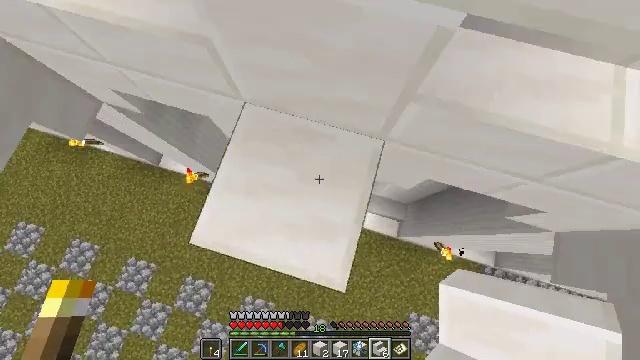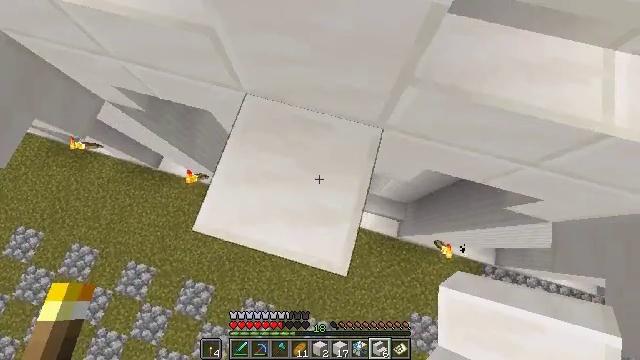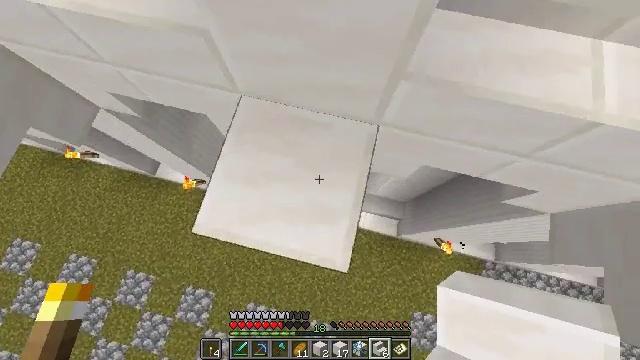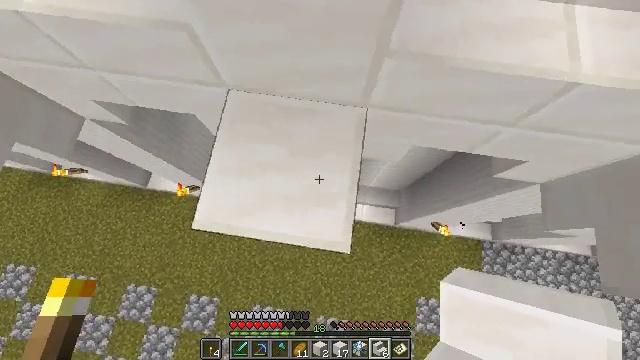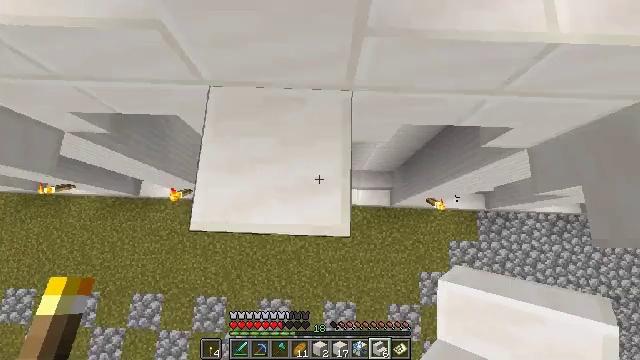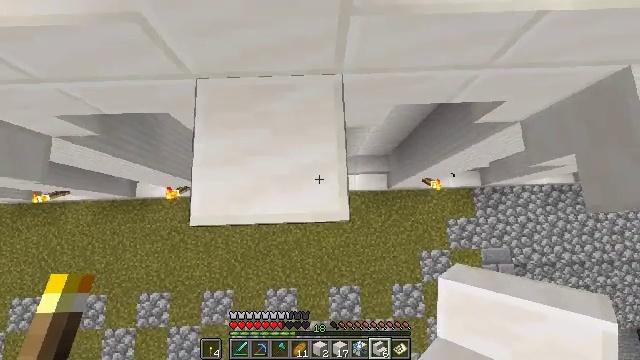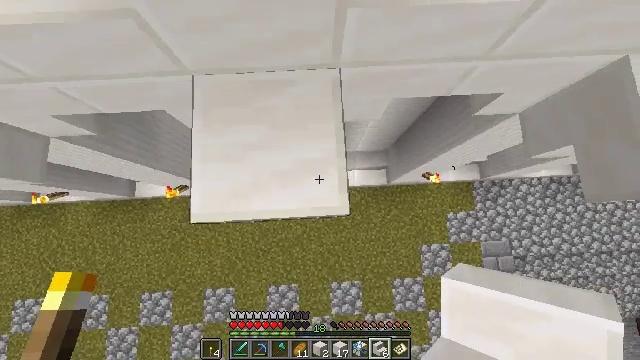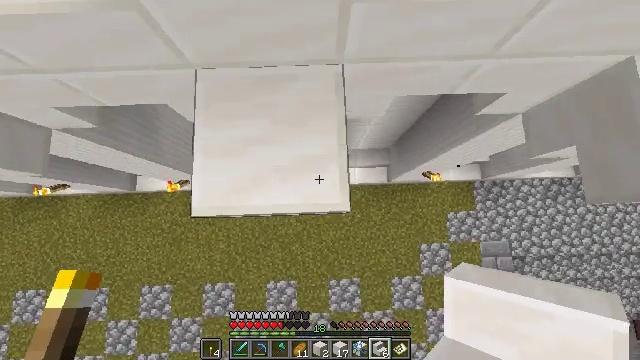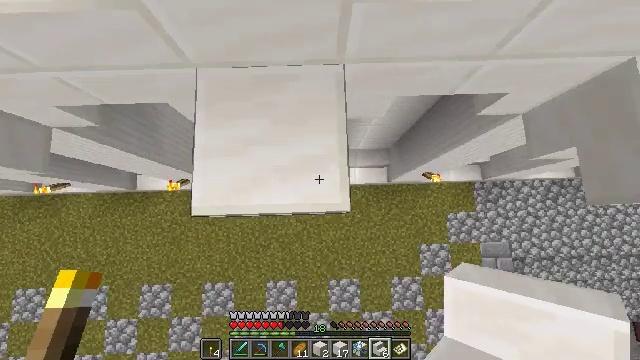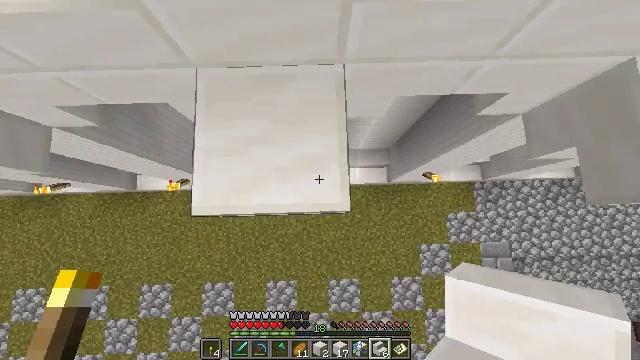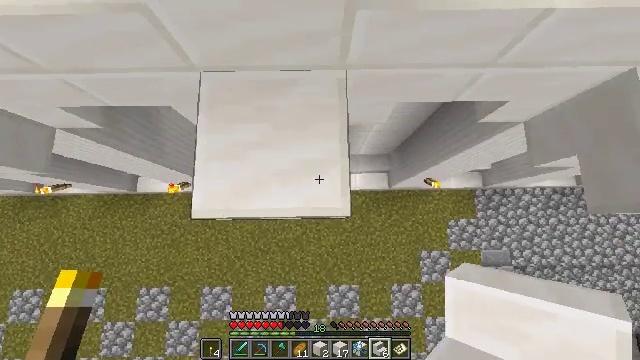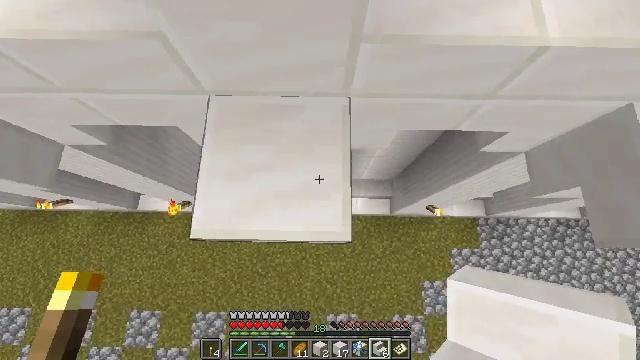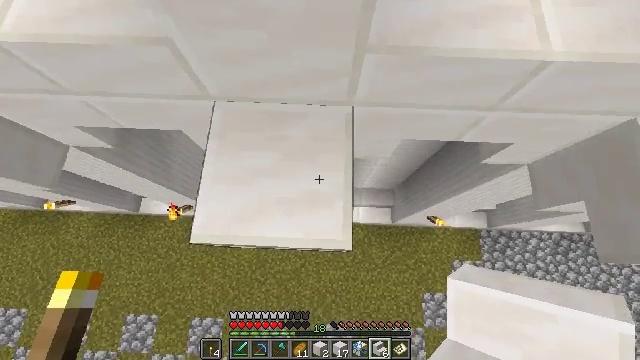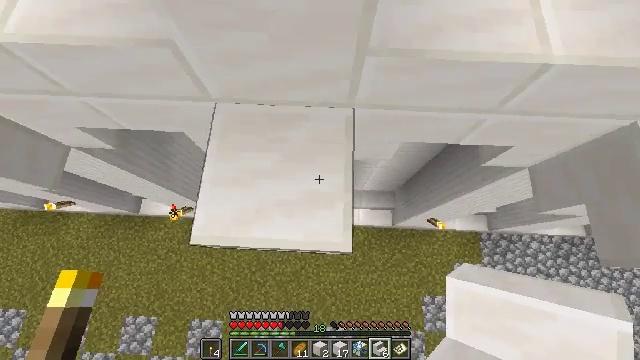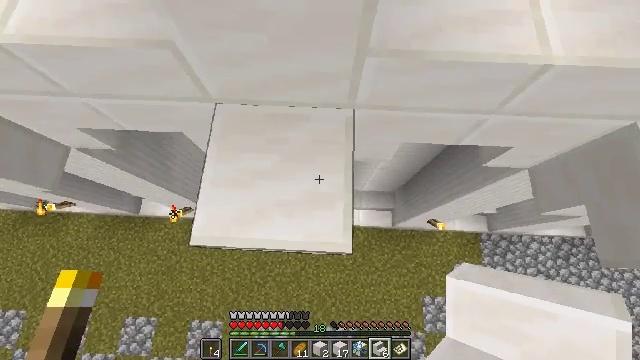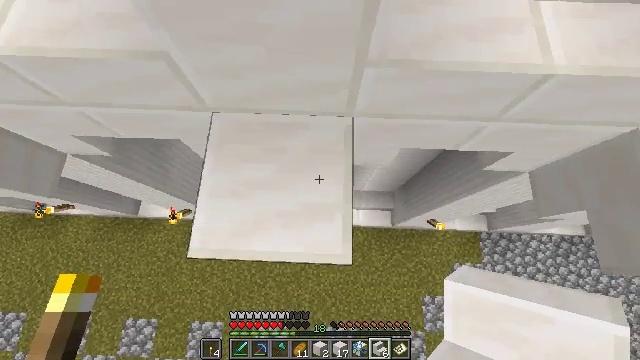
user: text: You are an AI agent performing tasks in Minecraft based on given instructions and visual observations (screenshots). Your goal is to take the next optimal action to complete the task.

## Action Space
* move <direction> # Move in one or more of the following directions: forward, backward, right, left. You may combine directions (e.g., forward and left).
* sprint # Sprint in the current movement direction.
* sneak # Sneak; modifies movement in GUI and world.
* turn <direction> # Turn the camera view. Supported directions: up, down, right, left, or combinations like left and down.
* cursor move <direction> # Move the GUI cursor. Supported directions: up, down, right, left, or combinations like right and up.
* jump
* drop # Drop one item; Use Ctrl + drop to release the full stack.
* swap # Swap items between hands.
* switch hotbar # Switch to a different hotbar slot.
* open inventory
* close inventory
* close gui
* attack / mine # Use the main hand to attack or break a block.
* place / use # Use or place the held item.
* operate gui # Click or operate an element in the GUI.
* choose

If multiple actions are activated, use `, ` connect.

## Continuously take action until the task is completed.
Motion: motion action
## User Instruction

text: Gather quartz blocks using a pickaxe.
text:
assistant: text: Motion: turn up
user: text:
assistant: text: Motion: turn right
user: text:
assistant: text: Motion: turn right
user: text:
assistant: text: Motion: turn right and down
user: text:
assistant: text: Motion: turn right and down
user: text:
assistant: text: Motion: turn right
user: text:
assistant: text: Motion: turn left
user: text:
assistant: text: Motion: no_op
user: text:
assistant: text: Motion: no_op
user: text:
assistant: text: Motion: turn up
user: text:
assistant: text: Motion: turn left and up
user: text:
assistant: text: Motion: turn left and up
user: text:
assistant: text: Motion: no_op
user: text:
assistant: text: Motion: no_op
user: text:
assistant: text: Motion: move forward
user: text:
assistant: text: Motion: move forward, turn right and down
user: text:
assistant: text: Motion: move forward, turn right and down
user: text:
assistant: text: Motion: move forward, turn down
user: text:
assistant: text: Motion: no_op
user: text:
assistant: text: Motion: move left
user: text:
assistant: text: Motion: move left
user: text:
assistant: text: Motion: move left
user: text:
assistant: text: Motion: turn down
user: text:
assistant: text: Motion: no_op
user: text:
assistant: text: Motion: no_op
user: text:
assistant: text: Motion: no_op
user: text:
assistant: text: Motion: turn right and down
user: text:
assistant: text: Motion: no_op
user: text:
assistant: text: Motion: jump
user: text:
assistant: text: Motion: turn right, jump